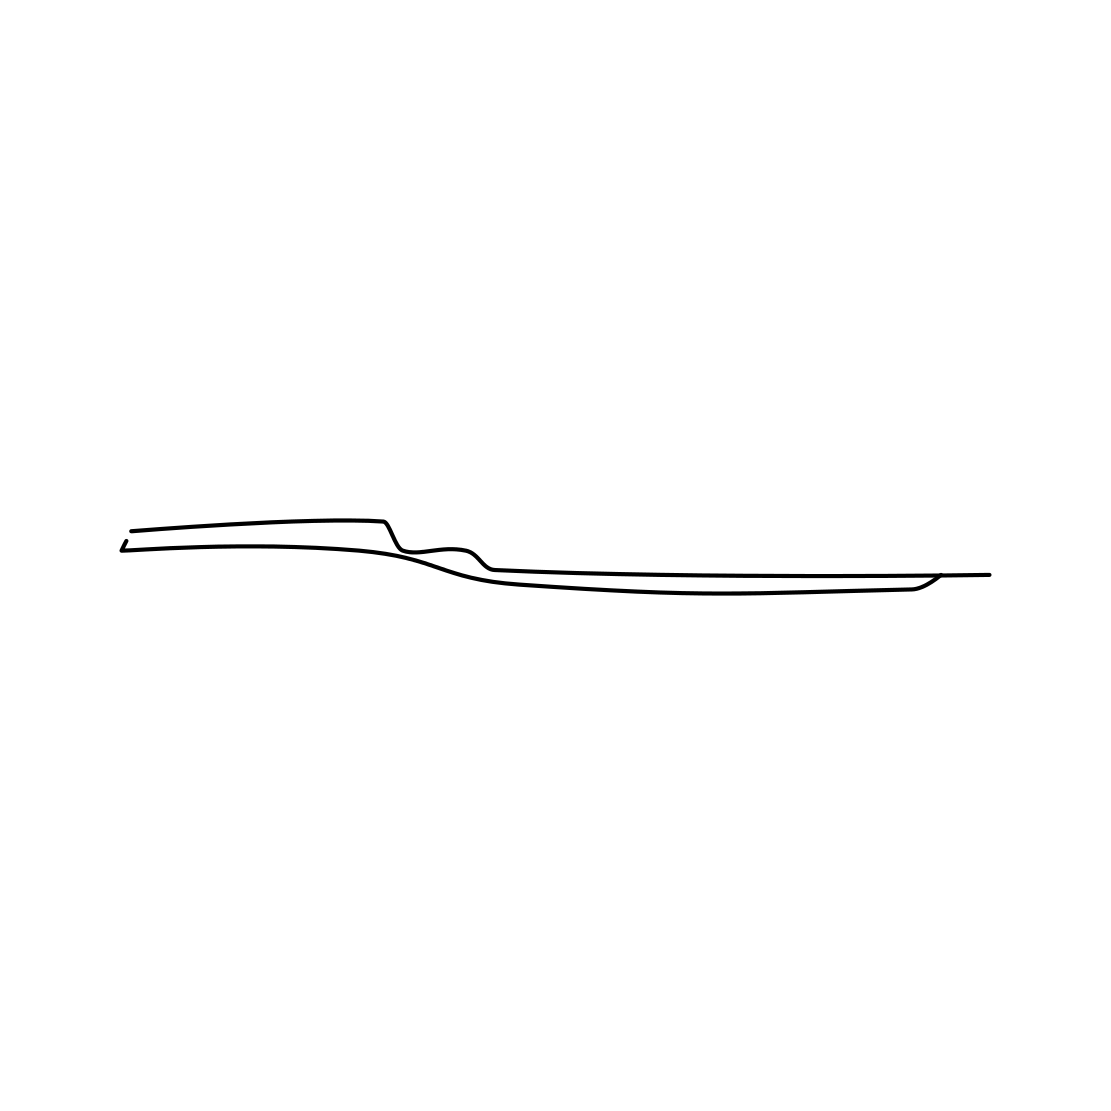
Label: toothbrush